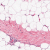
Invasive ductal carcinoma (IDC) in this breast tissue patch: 0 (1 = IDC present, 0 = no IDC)